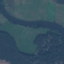
Label: River